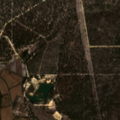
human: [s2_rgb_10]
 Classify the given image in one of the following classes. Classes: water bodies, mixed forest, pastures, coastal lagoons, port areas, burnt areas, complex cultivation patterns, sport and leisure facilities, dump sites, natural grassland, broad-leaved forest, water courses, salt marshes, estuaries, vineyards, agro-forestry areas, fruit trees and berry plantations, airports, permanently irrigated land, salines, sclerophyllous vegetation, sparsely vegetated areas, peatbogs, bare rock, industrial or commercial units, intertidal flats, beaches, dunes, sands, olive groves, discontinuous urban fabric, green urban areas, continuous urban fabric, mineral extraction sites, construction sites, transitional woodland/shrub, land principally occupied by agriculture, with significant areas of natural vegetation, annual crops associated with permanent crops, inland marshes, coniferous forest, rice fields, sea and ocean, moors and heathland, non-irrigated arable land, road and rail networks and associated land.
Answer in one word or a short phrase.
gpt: rice fields, coniferous forest, transitional woodland/shrub